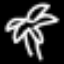
Label: palm tree